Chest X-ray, AP view. Patient: 43 years old, sex M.
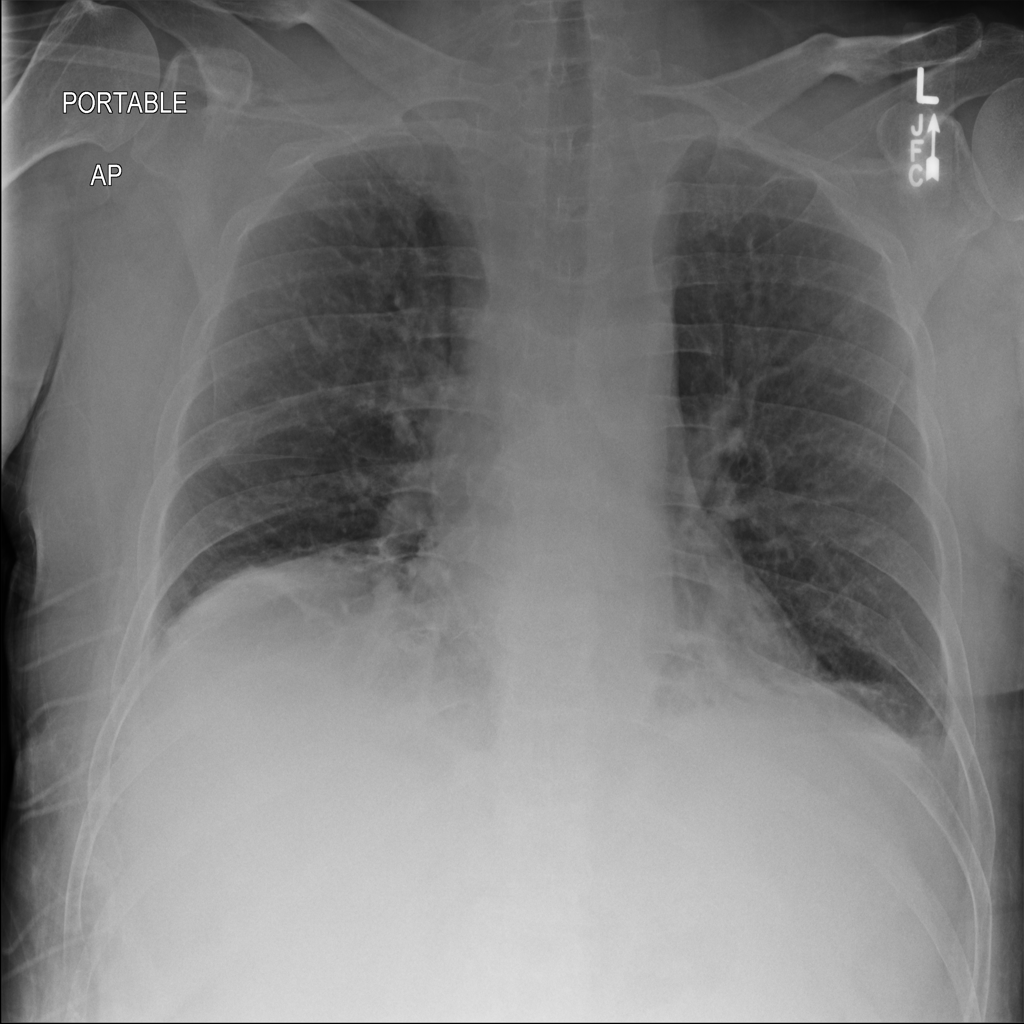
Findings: Atelectasis